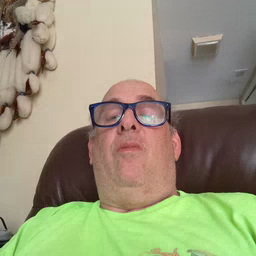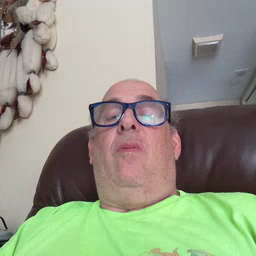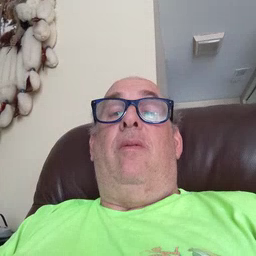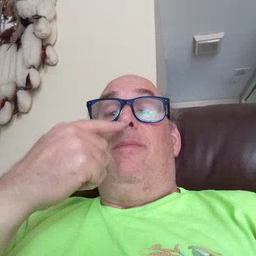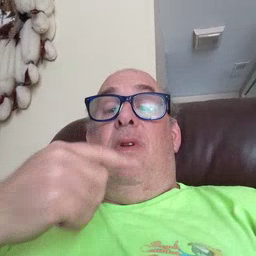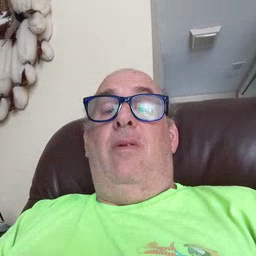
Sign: mouth